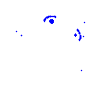
Particle: electron